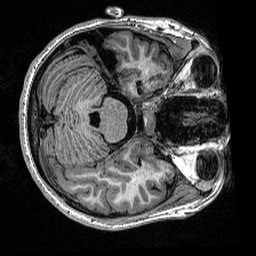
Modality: T1w
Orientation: axial
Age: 19
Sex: female
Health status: healthy
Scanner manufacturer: siemens
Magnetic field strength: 1.5 T
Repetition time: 2.73 s
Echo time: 0.00357 s